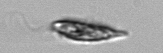
Label: Euglena